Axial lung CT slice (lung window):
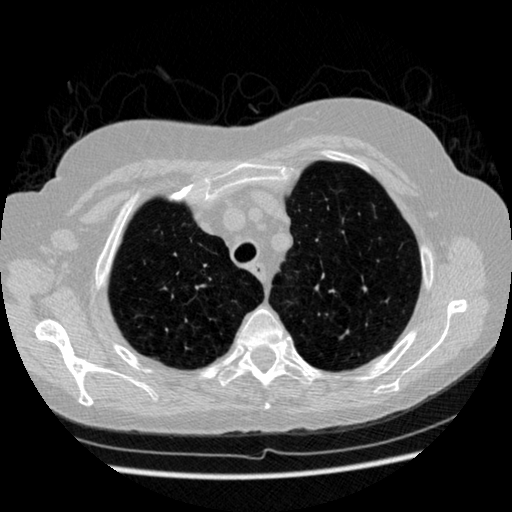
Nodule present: no